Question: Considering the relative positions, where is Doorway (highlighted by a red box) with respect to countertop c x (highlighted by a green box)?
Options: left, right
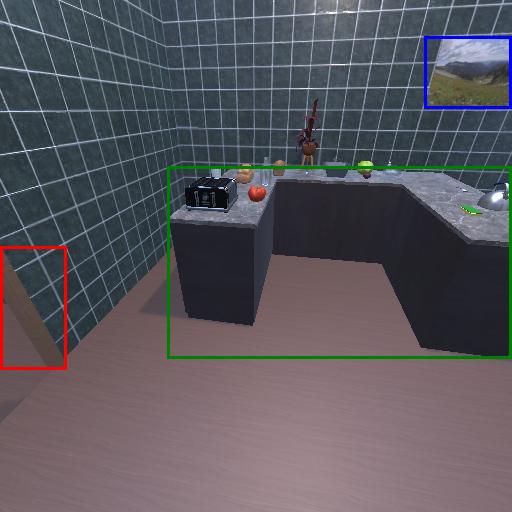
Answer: left